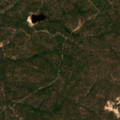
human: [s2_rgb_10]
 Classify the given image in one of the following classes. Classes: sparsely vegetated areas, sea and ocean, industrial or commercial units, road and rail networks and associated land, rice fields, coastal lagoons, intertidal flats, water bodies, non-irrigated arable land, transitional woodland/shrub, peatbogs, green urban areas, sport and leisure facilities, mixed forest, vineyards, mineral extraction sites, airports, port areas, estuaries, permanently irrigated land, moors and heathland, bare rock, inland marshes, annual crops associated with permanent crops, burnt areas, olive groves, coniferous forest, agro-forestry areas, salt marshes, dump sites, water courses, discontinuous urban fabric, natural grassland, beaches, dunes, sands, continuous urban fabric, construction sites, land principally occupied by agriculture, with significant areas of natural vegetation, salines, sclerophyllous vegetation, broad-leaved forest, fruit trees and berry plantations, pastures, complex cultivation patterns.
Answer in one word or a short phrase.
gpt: continuous urban fabric